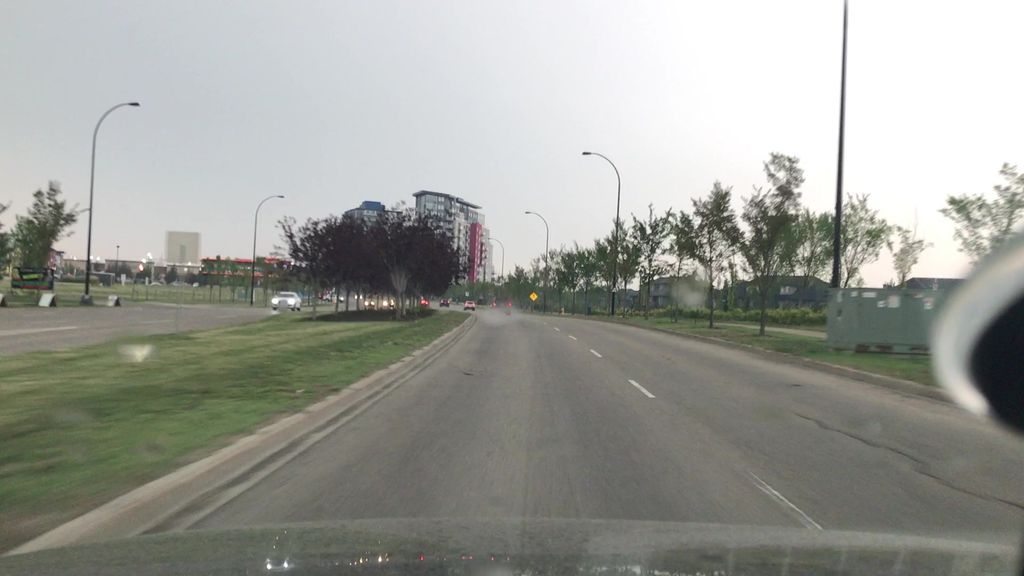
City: edmonton